Interaction volume radius: 10 \u00c5
Interaction volume height: 10 \u00c5
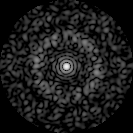
Disorder parameter: 0.8592